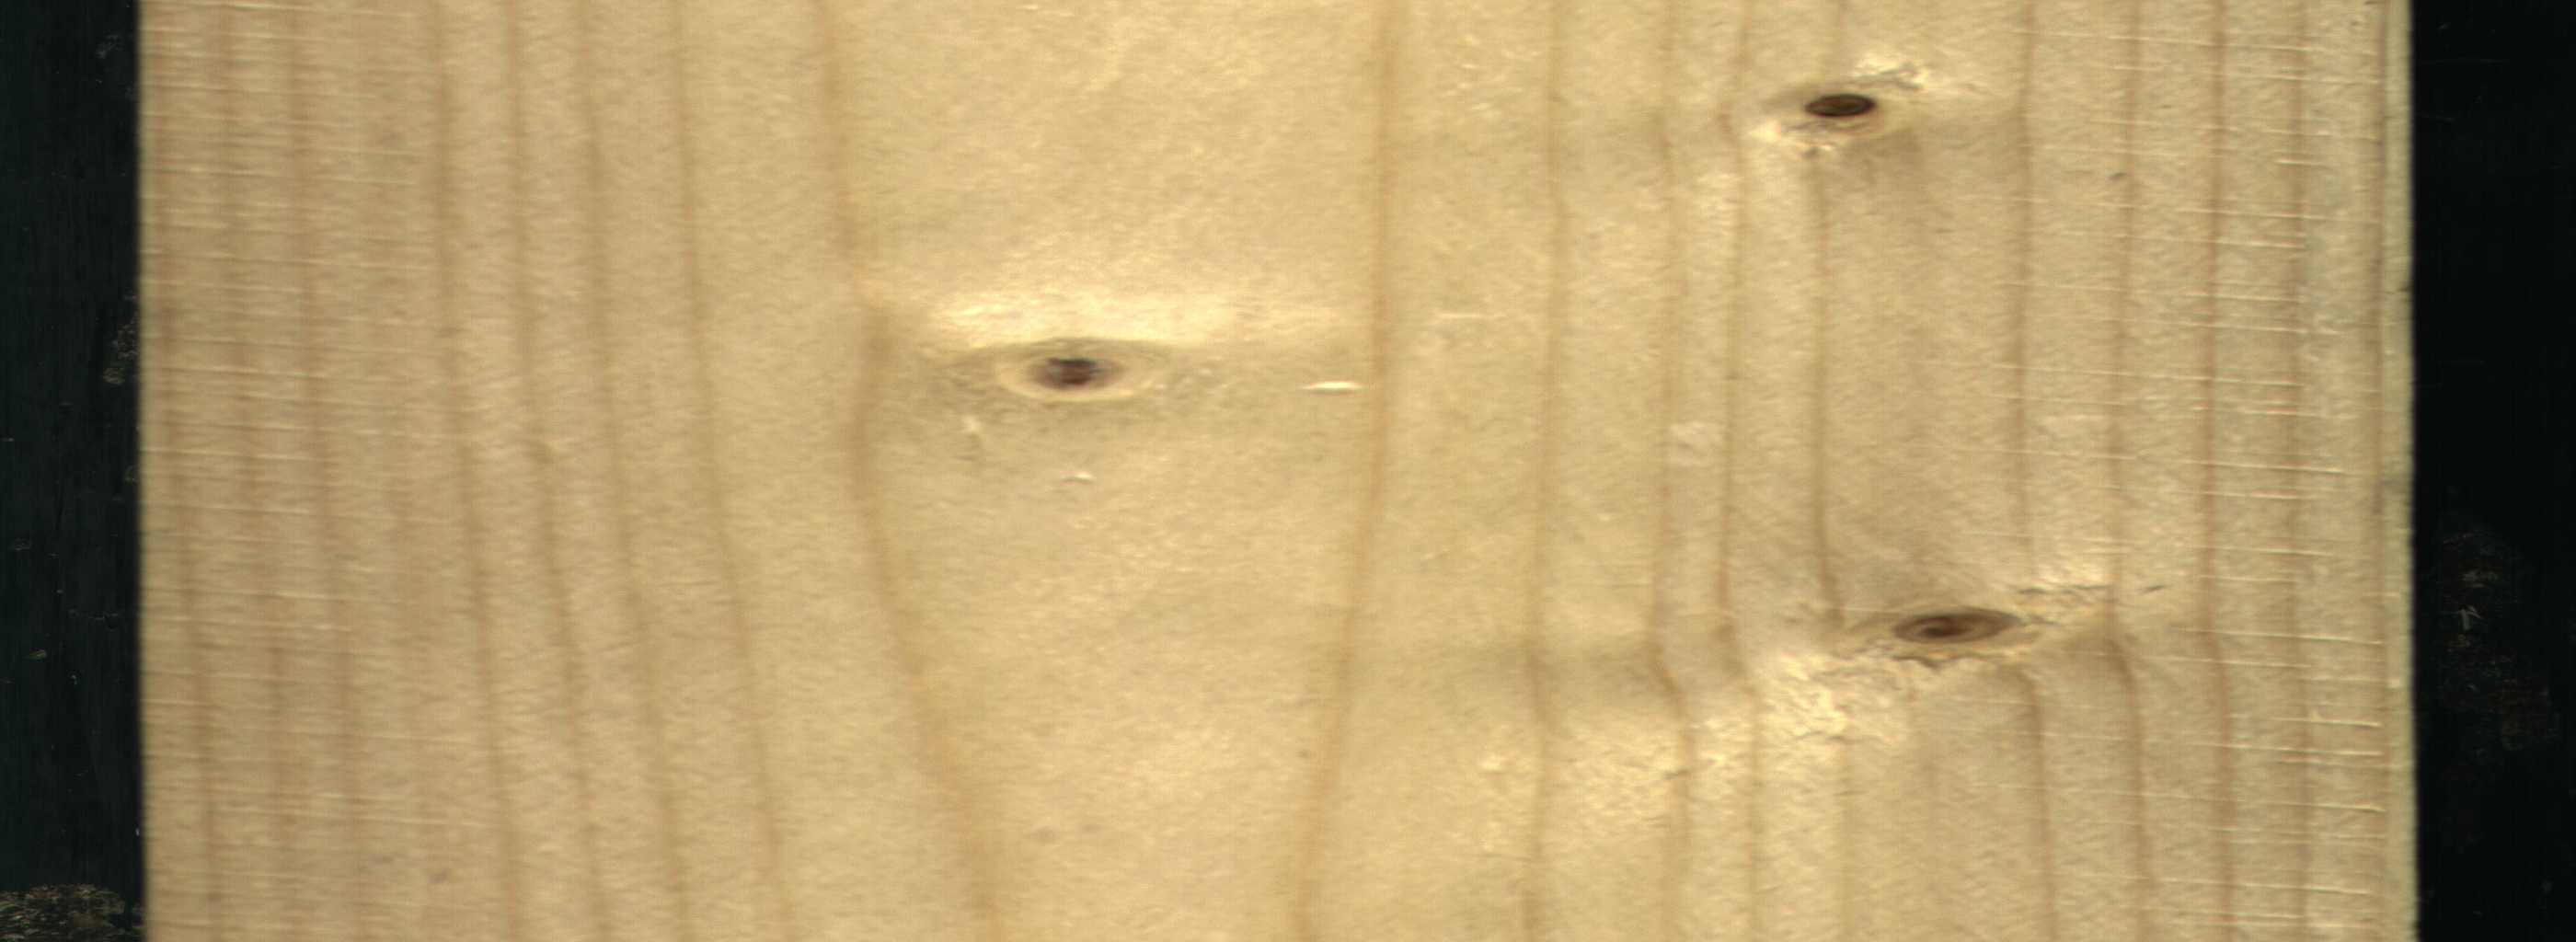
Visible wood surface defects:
Dead_Knot
Live_Knot
Live_Knot